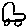
Label: car